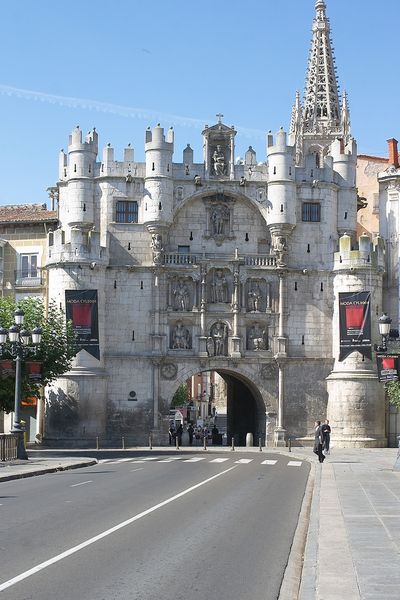
Titel: Arco de Santa Maria
Künstler: Filipe Bigarny
Standort: Burgos (EU - E)
Schlagwörter: himmel, schatten, kirchturm, menschen, fenster, frankreich, lampe, laterne, laternen, licht, strasse, säulen, weiss, dach, haus, rot, schloss, alt, schornstein, turm, relief, bogen, mauer, farbe, fußgänger, figuren, rundbogen, banner, treppe, stufen, tor, zinnen, foto, burg, bürgersteig, kreuz, türmchen, türme, balustrade, kurve, stadttor, gesims, statuen, mittelalter, rundbögen, zinne, straßenlaternen, nischen, strassenlaterne, poller, burgtor, schießscharten, kreuzblume, zebrastreifen